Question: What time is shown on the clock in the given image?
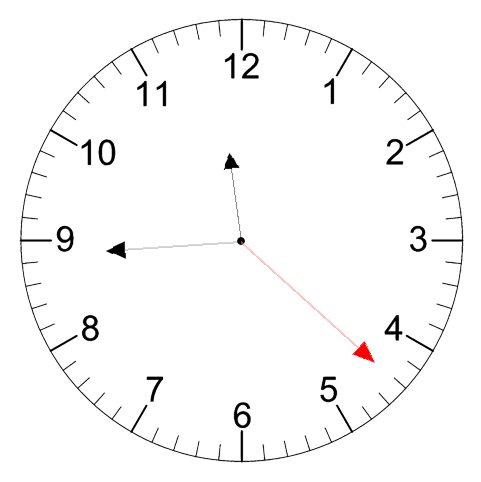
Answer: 11:44:22